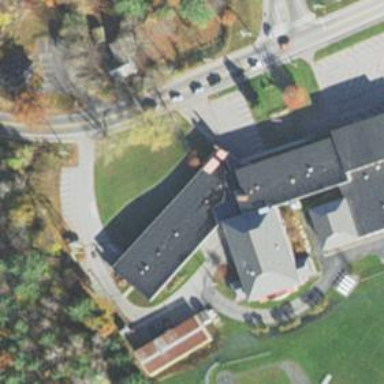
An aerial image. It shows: School building.